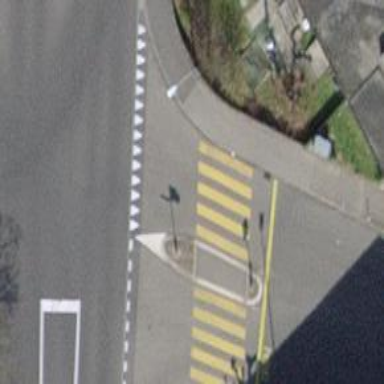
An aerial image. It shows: Kerb serving as barrier.